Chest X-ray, AP view. Patient: 37 years old, sex F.
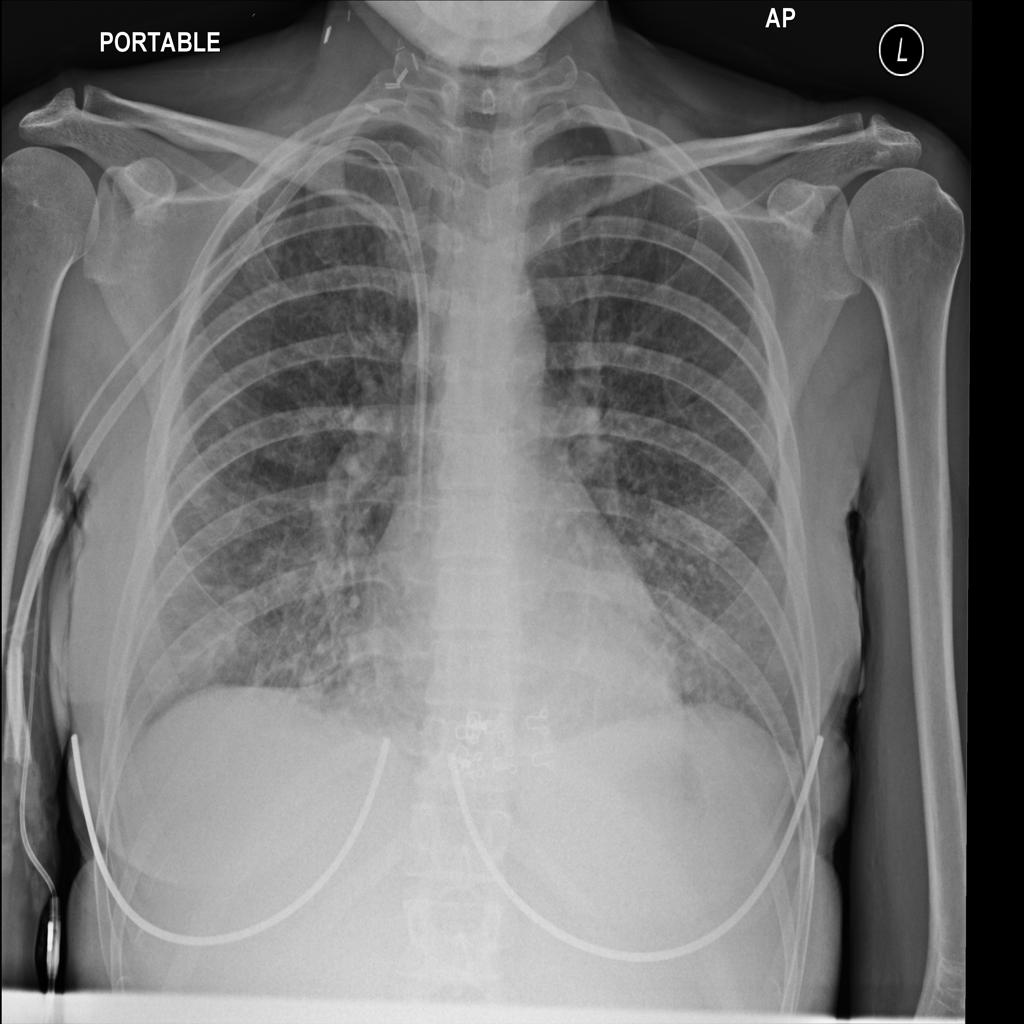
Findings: Edema